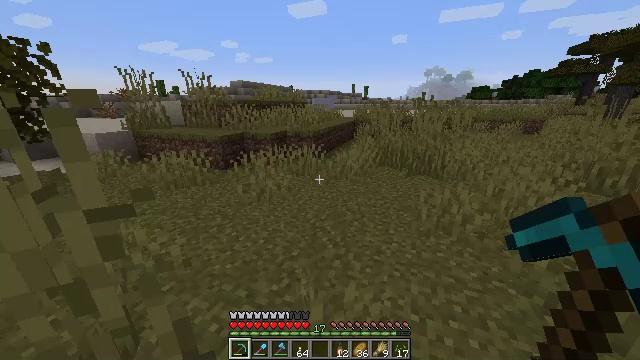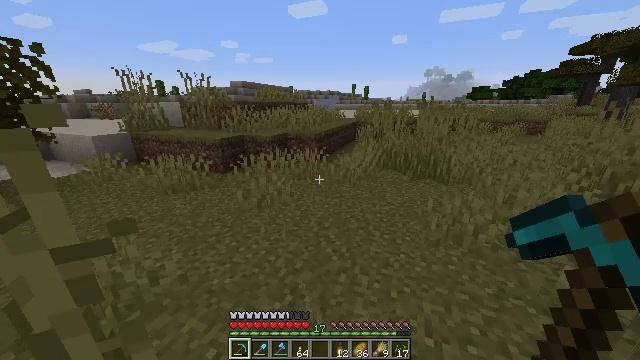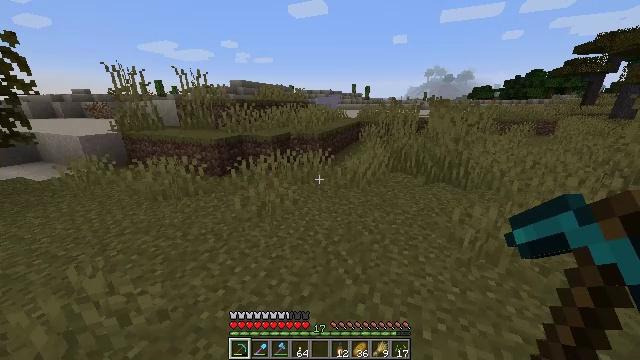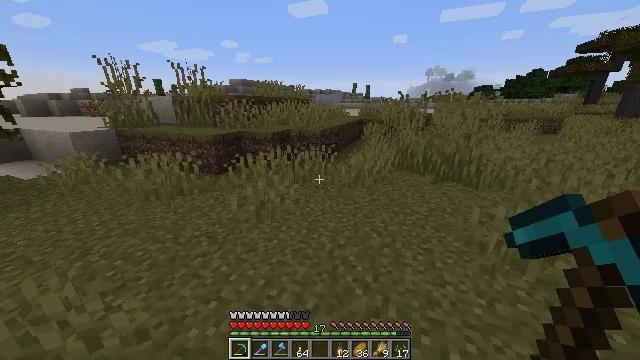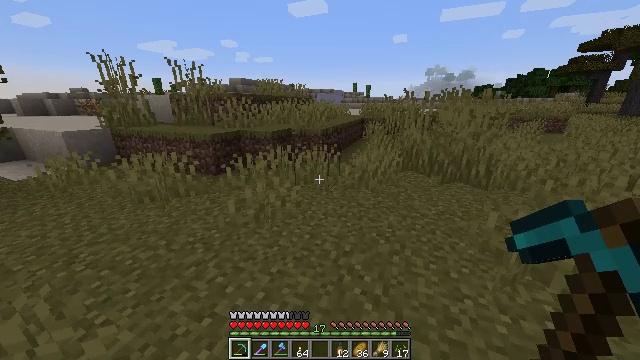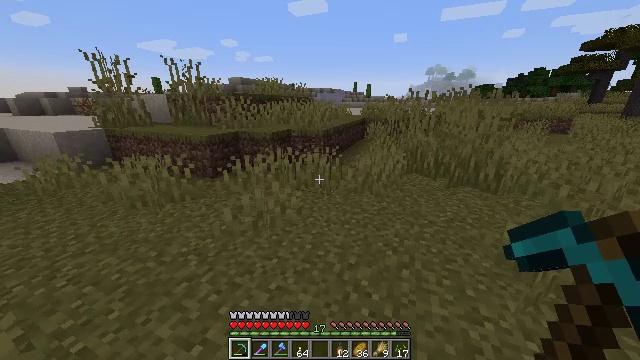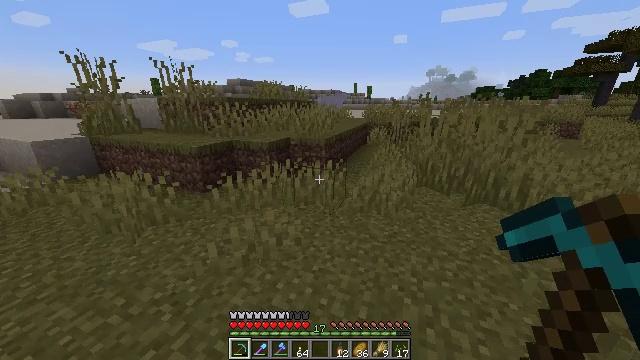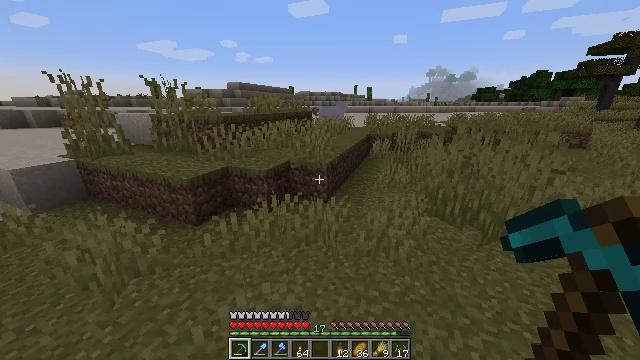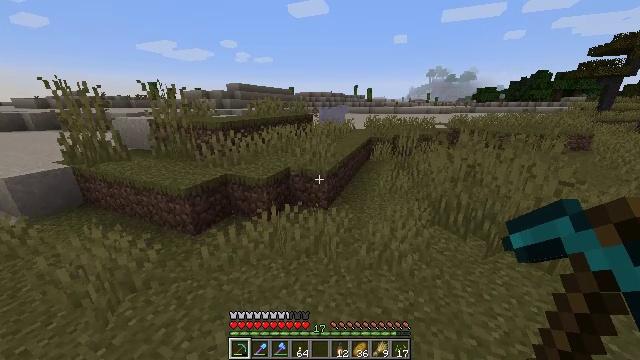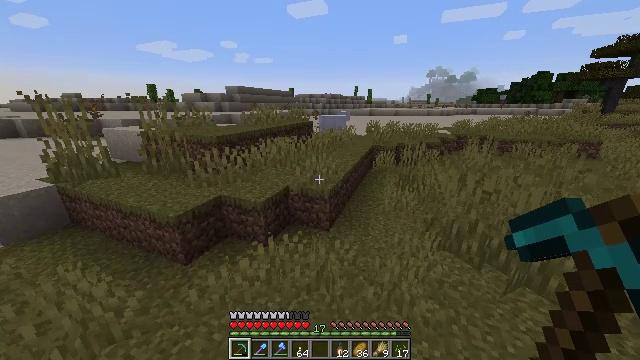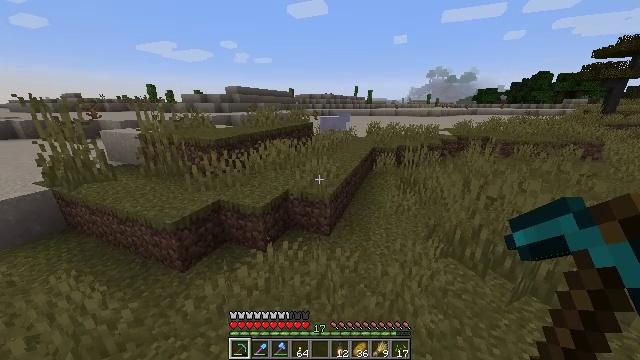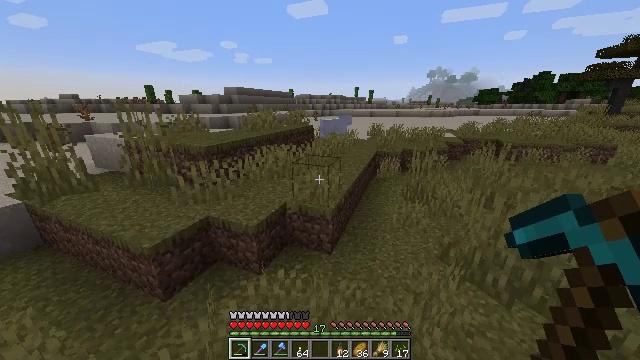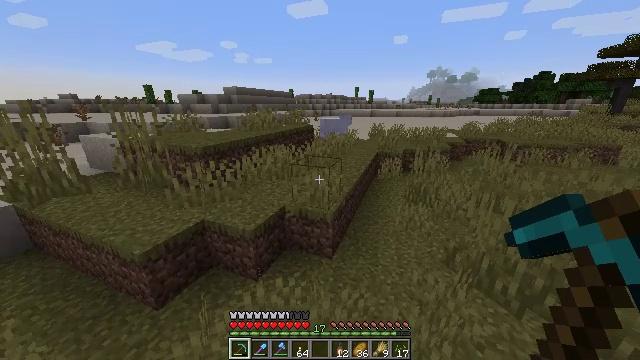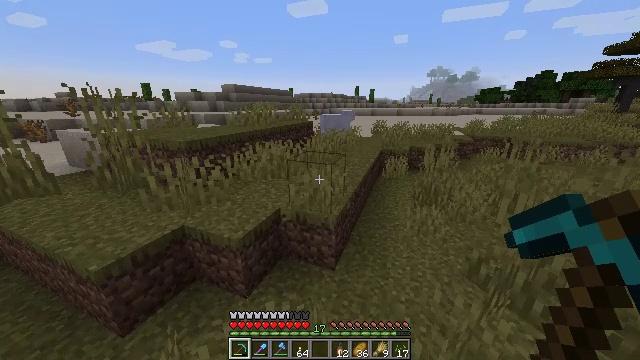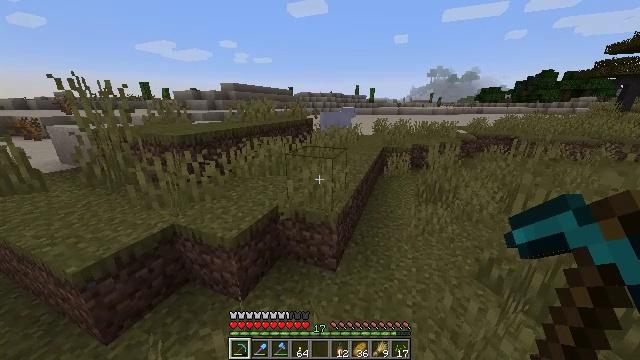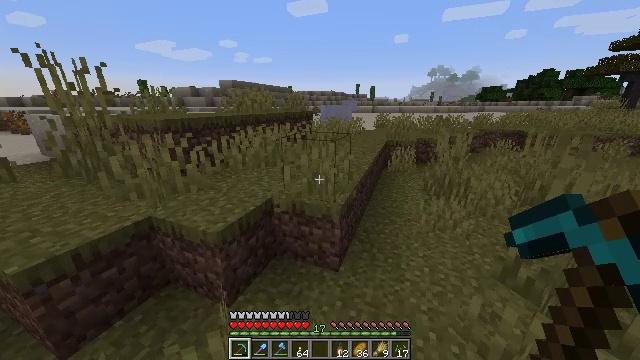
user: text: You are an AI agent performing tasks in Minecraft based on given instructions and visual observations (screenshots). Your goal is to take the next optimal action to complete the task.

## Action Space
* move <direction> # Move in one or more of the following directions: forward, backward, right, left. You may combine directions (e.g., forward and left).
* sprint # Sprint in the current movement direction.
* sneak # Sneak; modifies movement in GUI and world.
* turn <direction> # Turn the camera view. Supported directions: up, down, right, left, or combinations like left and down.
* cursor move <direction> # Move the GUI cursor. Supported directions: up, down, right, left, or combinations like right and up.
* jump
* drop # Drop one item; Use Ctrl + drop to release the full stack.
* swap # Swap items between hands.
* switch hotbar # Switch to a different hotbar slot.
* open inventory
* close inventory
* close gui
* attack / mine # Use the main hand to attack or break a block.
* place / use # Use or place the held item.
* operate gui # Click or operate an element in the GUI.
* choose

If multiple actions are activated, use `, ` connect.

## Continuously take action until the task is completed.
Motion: motion action
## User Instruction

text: Break the oxeye daisy to gather it.
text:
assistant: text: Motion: move forward, sprint, jump
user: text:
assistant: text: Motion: move forward, sprint, jump
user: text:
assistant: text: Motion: move forward, sprint, jump
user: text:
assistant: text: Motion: move forward, sprint, jump
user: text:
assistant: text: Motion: move forward, sprint, jump
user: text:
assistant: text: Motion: move forward, sprint, jump
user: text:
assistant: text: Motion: move forward, sprint, jump
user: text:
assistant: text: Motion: move forward, sprint, jump
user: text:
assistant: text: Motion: move forward, sprint, jump
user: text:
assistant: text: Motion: move forward, sprint, jump
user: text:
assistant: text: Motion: move forward, sprint, jump
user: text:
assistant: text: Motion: move forward, sprint, jump
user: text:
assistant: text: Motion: move forward, sprint, jump
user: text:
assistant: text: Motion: move forward, sprint, jump
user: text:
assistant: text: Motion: move forward, sprint, jump
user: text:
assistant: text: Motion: move forward, sprint
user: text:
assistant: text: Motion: move forward, sprint
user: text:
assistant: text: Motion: move forward, sprint, jump
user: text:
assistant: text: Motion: move forward, sprint, jump
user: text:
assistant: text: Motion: move forward, sprint, jump
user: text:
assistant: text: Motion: move forward, sprint, jump
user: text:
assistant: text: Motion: move forward, sprint, turn right, jump
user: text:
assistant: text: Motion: move forward, sprint, turn right, jump
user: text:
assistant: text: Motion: move forward, sprint
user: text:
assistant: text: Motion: move forward, sprint
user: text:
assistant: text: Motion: move forward, sprint
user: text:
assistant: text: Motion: move forward, sprint
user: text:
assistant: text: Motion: move forward, sprint
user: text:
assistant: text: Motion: move forward, sprint
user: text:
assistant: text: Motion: move forward, sprint